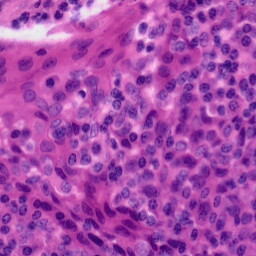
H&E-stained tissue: Tonsil